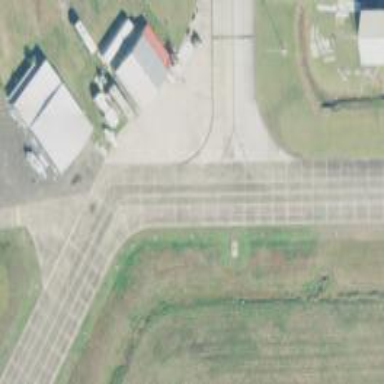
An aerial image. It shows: View of taxiway at the airport.